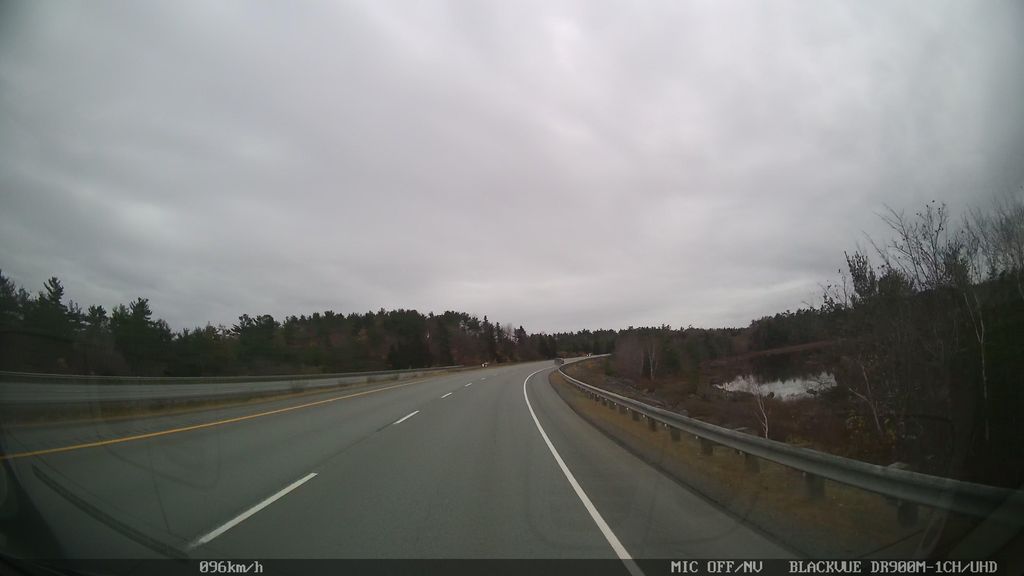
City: halifax